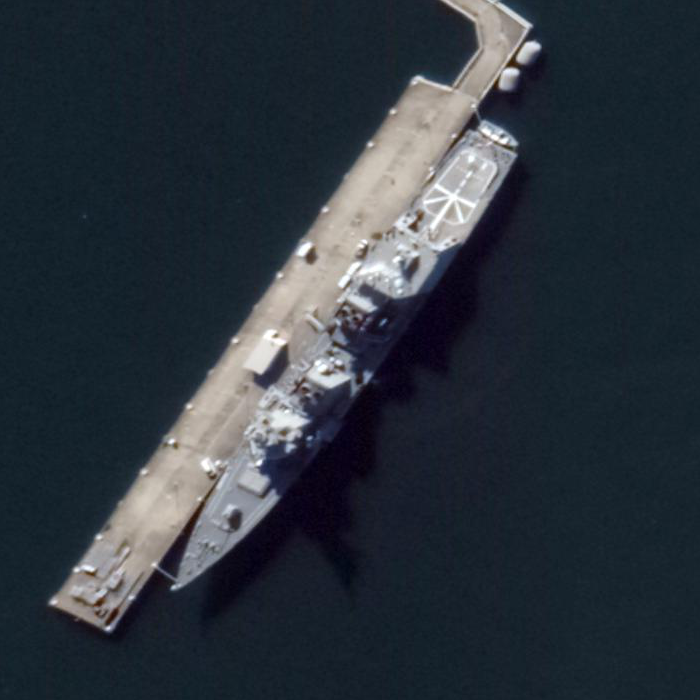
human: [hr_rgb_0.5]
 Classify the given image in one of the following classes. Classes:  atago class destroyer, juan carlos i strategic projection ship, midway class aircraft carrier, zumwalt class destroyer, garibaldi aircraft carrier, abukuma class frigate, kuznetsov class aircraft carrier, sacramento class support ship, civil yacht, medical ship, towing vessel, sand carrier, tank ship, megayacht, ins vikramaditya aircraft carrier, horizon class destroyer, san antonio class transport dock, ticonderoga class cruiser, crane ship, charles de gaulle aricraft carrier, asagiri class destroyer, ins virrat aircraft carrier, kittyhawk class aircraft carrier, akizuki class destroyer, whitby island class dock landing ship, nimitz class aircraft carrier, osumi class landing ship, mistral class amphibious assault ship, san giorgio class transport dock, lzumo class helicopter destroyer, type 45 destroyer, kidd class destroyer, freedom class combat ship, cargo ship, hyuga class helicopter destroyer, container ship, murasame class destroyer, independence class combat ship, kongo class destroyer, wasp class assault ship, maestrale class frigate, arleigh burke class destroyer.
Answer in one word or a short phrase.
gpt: Akizuki class destroyer